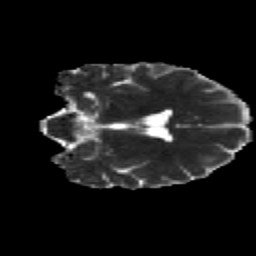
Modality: MD
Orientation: coronal
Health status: healthy
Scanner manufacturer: siemens
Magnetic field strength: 3 T
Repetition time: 12 s
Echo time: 0.092 s